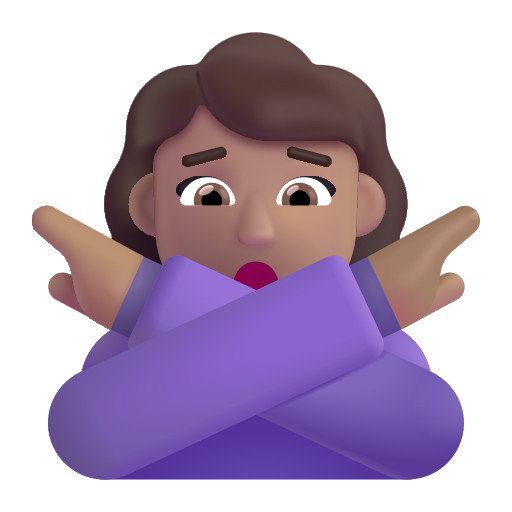
woman gesturing no color